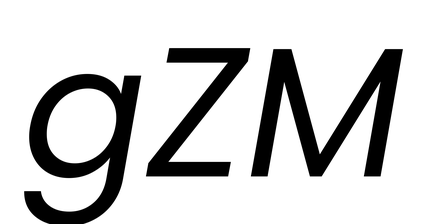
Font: Poppins-Italic